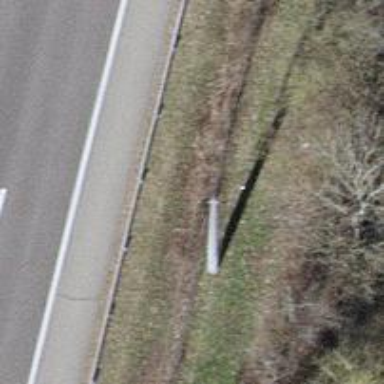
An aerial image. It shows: Concrete power pole.